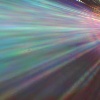
Label: sunburn